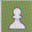
Piece: wP